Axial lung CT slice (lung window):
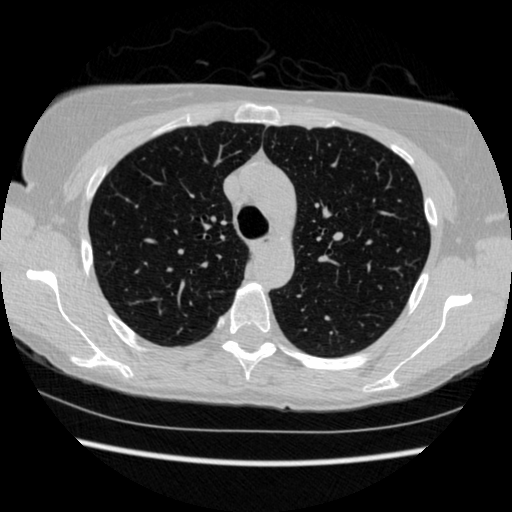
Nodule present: no